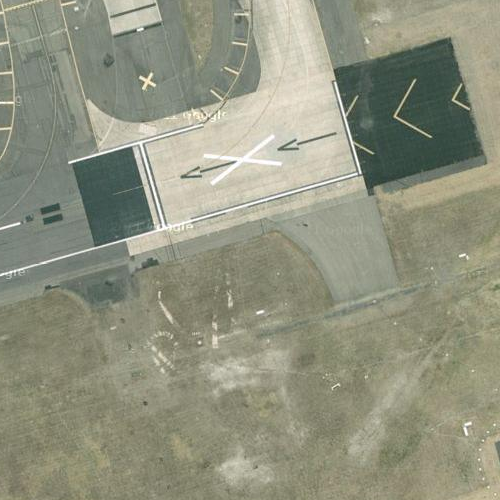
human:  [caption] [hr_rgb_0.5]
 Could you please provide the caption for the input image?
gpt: An airport with runways and lawns while some highways passed by .

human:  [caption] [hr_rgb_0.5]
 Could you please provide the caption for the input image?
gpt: There are some highways beside the runway .

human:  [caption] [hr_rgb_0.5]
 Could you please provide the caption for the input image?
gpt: Some cars on the highways while a runway beside .

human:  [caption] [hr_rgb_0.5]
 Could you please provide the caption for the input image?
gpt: Some highways with some cars on while a runway beside .

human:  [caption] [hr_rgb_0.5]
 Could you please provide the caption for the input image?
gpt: This is an airport with some runways and lawns while some highway passed by .